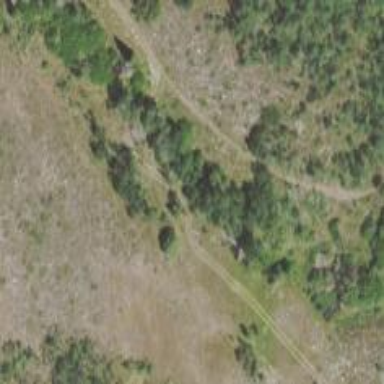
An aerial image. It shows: Path with excellent visibility for trail.